Question: Web page is functioning properly but when I change the size of it(make smaller) and click on the button it does not collapsing.Below is my code.
'''
<!DOCTYPE html>
<html>
<head>
<title>Template 1</title>
<meta name="viewport" content="width=device-width, initial-scale=1.0">
<link rel="stylesheet" href="css/bootstrap.min.css">
</head>
<body>
<div class="navbar navbar-inverse navbar-static-top">
<div class="container">
<a href="#" class="navbar-brand">zdfgdfgf</a>
<a class = "navbar-toggle" data-toggle = "collapse" data-target = ".navHeaderCollapse">
<span class="icon-bar"></span>
<span class="icon-bar"></span>
<span class="icon-bar"></span>
</a>
<div class = "collapse navbar-collapse navHeaderCollapse">
<ul class = "nav navbar-nav navbar-right">
<li class="active"><a href = "#">Home</a></li>
<li><a href = "#">Social media</a></li>
<li><a href = "#">About</a></li>
<li><a href = "#">Contact</a></li>
</ul>
</div>
</div>
</div>
<script src="js/bootstrap.js"></script>
<script src="http://ajax.googleapis.com/ajax/libs/jquery/2.1.1/jquery.min.js"></script>
</body>
</html>
'''
can anyone help with this??

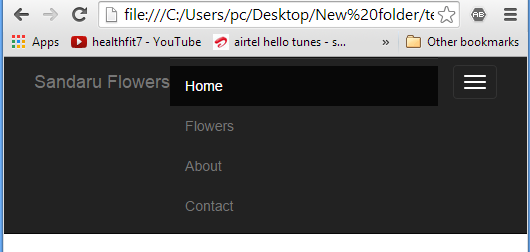
Answer: One problem is that bootstrap.js must be loaded after jquery, like this:
'''
<script src="http://ajax.googleapis.com/ajax/libs/jquery/2.1.1/jquery.min.js"></script>
<script src="js/bootstrap.js"></script>
'''